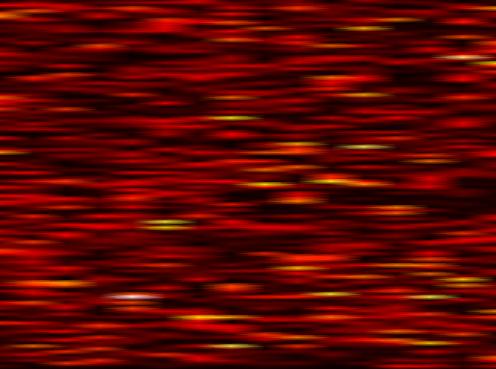
Label: WOLA